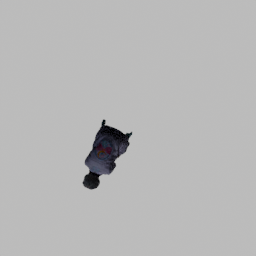
Label: people